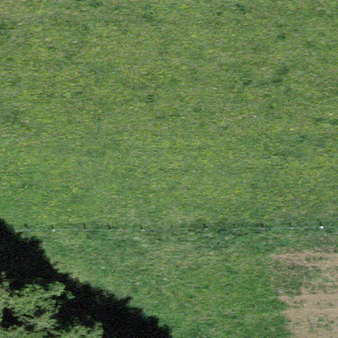
Label: other